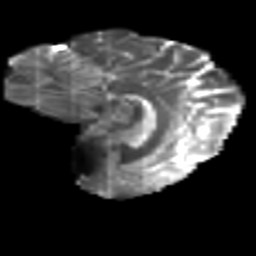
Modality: T2w
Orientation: sagittal
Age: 44
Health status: ill
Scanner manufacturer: philips
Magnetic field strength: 3 T
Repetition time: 9 s
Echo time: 0.127 s